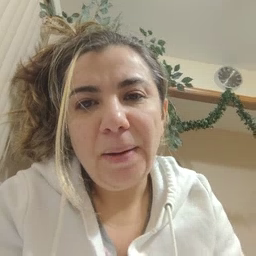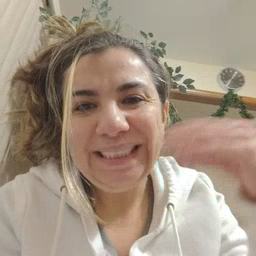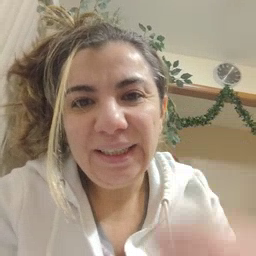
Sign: smile